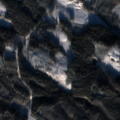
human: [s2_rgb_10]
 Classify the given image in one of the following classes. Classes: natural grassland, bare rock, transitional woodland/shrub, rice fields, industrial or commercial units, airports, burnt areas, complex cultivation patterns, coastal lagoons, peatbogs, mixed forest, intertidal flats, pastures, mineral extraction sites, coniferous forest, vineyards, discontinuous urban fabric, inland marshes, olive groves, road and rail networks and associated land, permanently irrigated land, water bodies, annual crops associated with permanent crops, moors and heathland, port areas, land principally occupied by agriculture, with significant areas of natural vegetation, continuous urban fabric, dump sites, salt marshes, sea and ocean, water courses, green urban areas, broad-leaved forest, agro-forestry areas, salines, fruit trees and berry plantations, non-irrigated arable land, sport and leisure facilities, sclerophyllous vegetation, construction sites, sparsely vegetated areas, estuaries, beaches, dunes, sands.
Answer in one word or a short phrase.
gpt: land principally occupied by agriculture, with significant areas of natural vegetation, broad-leaved forest, coniferous forest, mixed forest, transitional woodland/shrub